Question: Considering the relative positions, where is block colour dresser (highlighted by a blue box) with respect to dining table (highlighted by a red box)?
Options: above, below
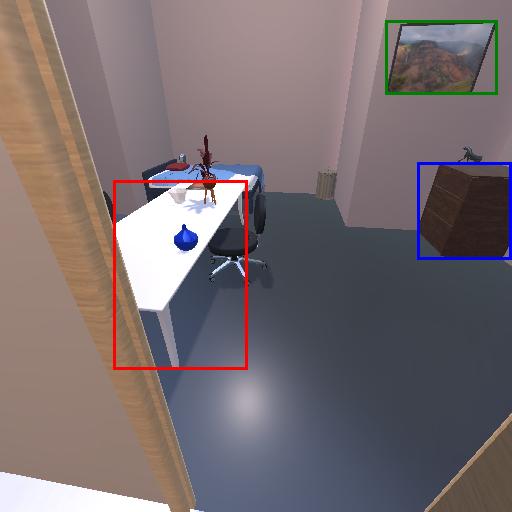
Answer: above